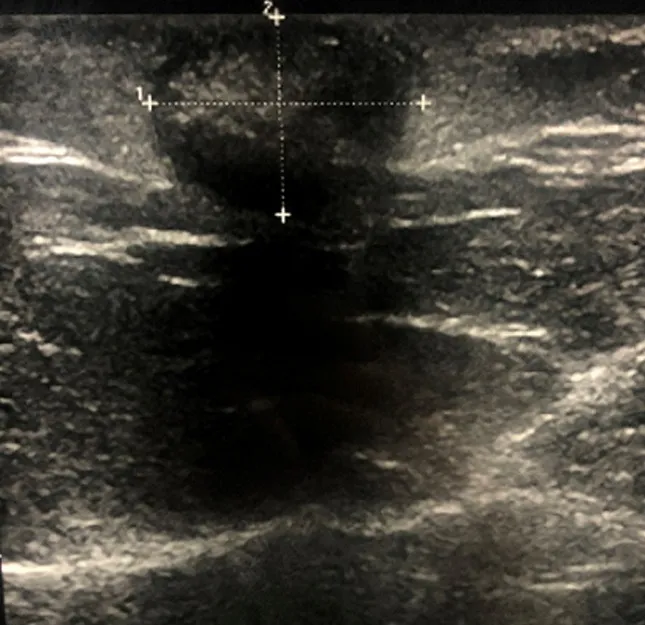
ultrasound showing very limited and homogeneous subcutaneous calcification.
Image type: radiology (ultrasound)